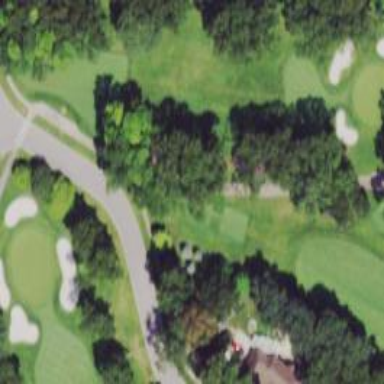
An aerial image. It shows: Path for both roads and golfers.